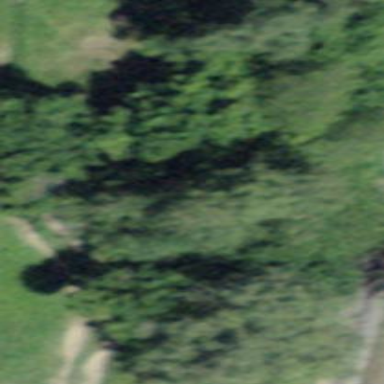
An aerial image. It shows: Forest area.